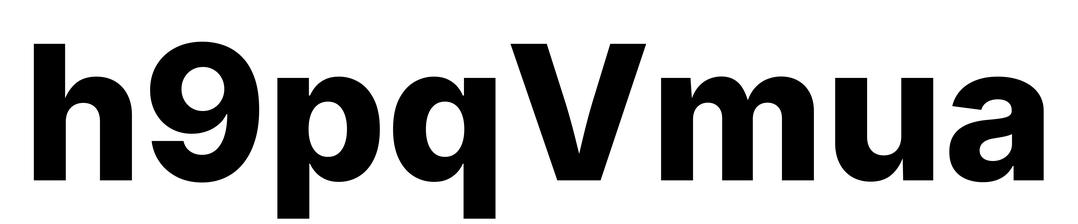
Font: Inter_ExtraBold